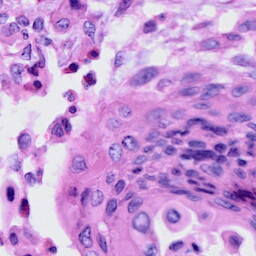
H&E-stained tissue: Cervix